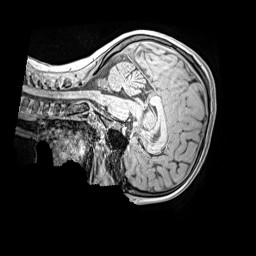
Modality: MP2RAGE
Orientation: sagittal
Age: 9
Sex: male
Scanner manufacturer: siemens
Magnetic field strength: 3 T
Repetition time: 4 s
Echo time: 0.00299 s